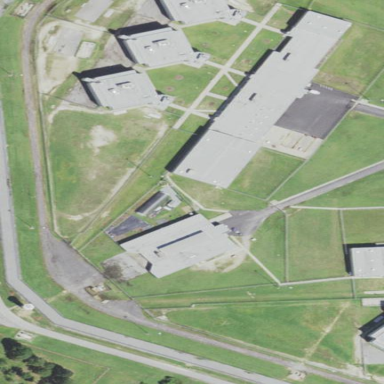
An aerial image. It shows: Prison building.